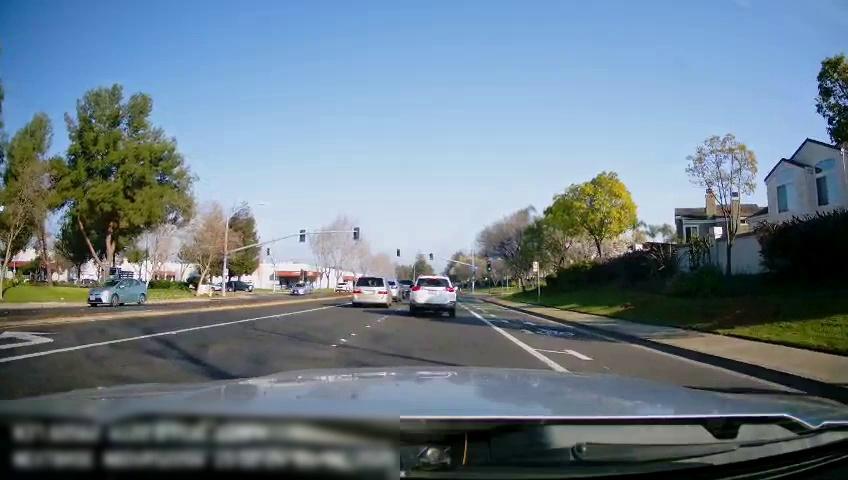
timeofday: Day
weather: Sunny
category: Drivable Space
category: Drivable Space
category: Vehicles | Car
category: Vehicles | Car
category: Vehicles | SUV
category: Vehicles | Car
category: Vehicles | SUV
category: Vehicles | SUV
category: Vehicles | SUV
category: Vehicles | Van
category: Vehicles | SUV
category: Lanes | Alternate Lane
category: Lanes | Alternate Lane
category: Lanes | Opposite Lane
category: Lanes | Current Lane
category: Lanes | Current Lane
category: Traffic | Lights
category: Traffic | Lights
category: Traffic | Lights